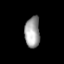
Tissue: lung
Cell type: Epithelial cells
Senescence score: 0.5705
Nuclear area (px): 456
Mean DAPI intensity: 160.467